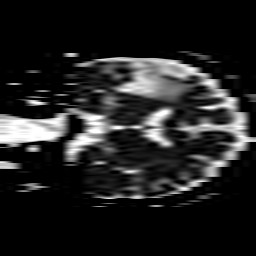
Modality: ADC
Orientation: coronal
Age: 53
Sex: male
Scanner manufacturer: philips
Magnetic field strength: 1.5 T
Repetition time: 4.985 s
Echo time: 0.07744 s